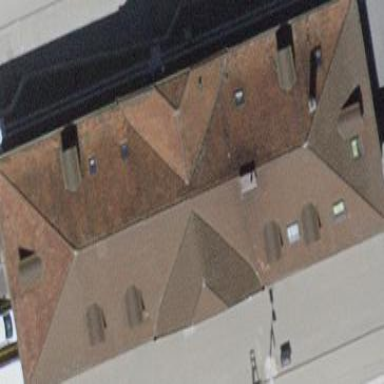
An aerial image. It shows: Building with hipped roof made of roof tiles.